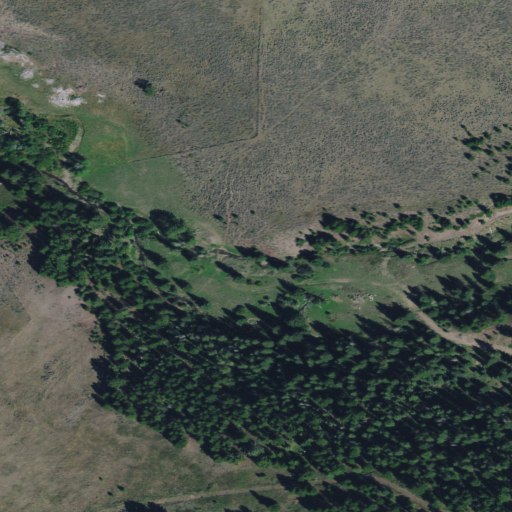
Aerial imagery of valley in Montana named Box Canyon containing shrub, evergreen forest, grassland, and open development